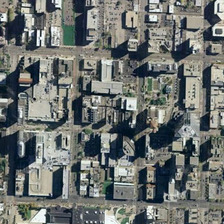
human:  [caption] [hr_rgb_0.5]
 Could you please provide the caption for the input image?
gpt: many buildings are in a business area .

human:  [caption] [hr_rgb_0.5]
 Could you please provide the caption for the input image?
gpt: here are several well-organized blocks which is made up of various of buildings and plants .

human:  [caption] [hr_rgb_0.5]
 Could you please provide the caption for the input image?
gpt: many buildings are in a business area .

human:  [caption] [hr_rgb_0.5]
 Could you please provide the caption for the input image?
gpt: here are several well-organized blocks which is made up of various of buildings and plants .

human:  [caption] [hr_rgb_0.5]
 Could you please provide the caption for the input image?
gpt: many buildings are in a business area .